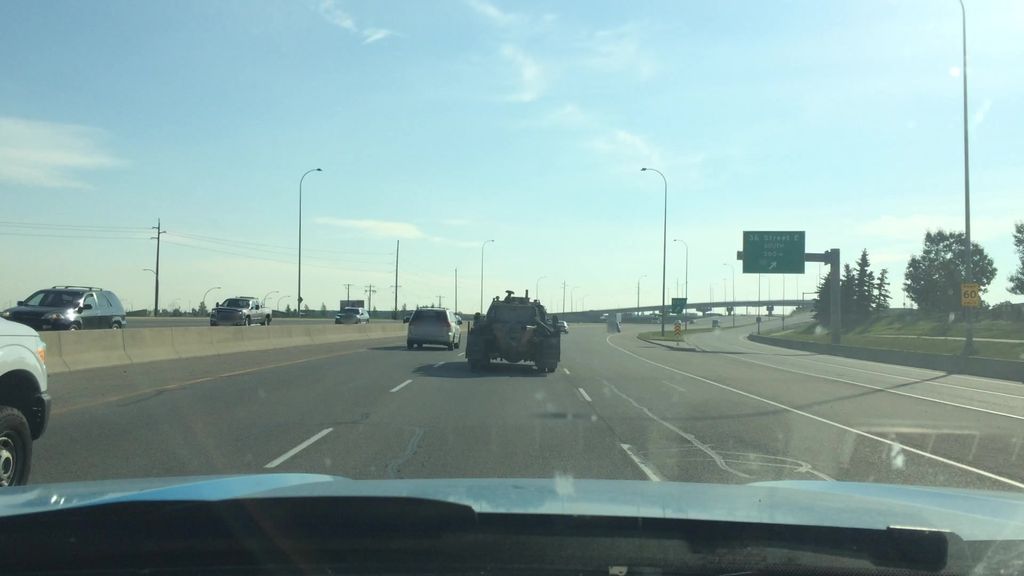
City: calgary